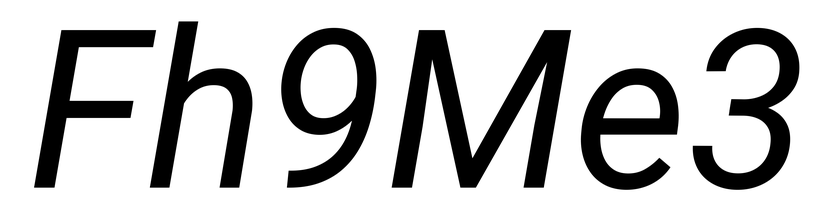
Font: Roboto-Italic_Italic